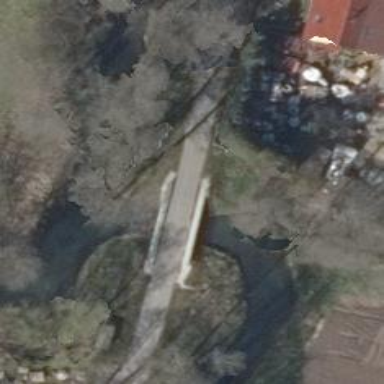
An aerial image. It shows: Paved driveway bridge that includes bicycle road.